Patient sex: F
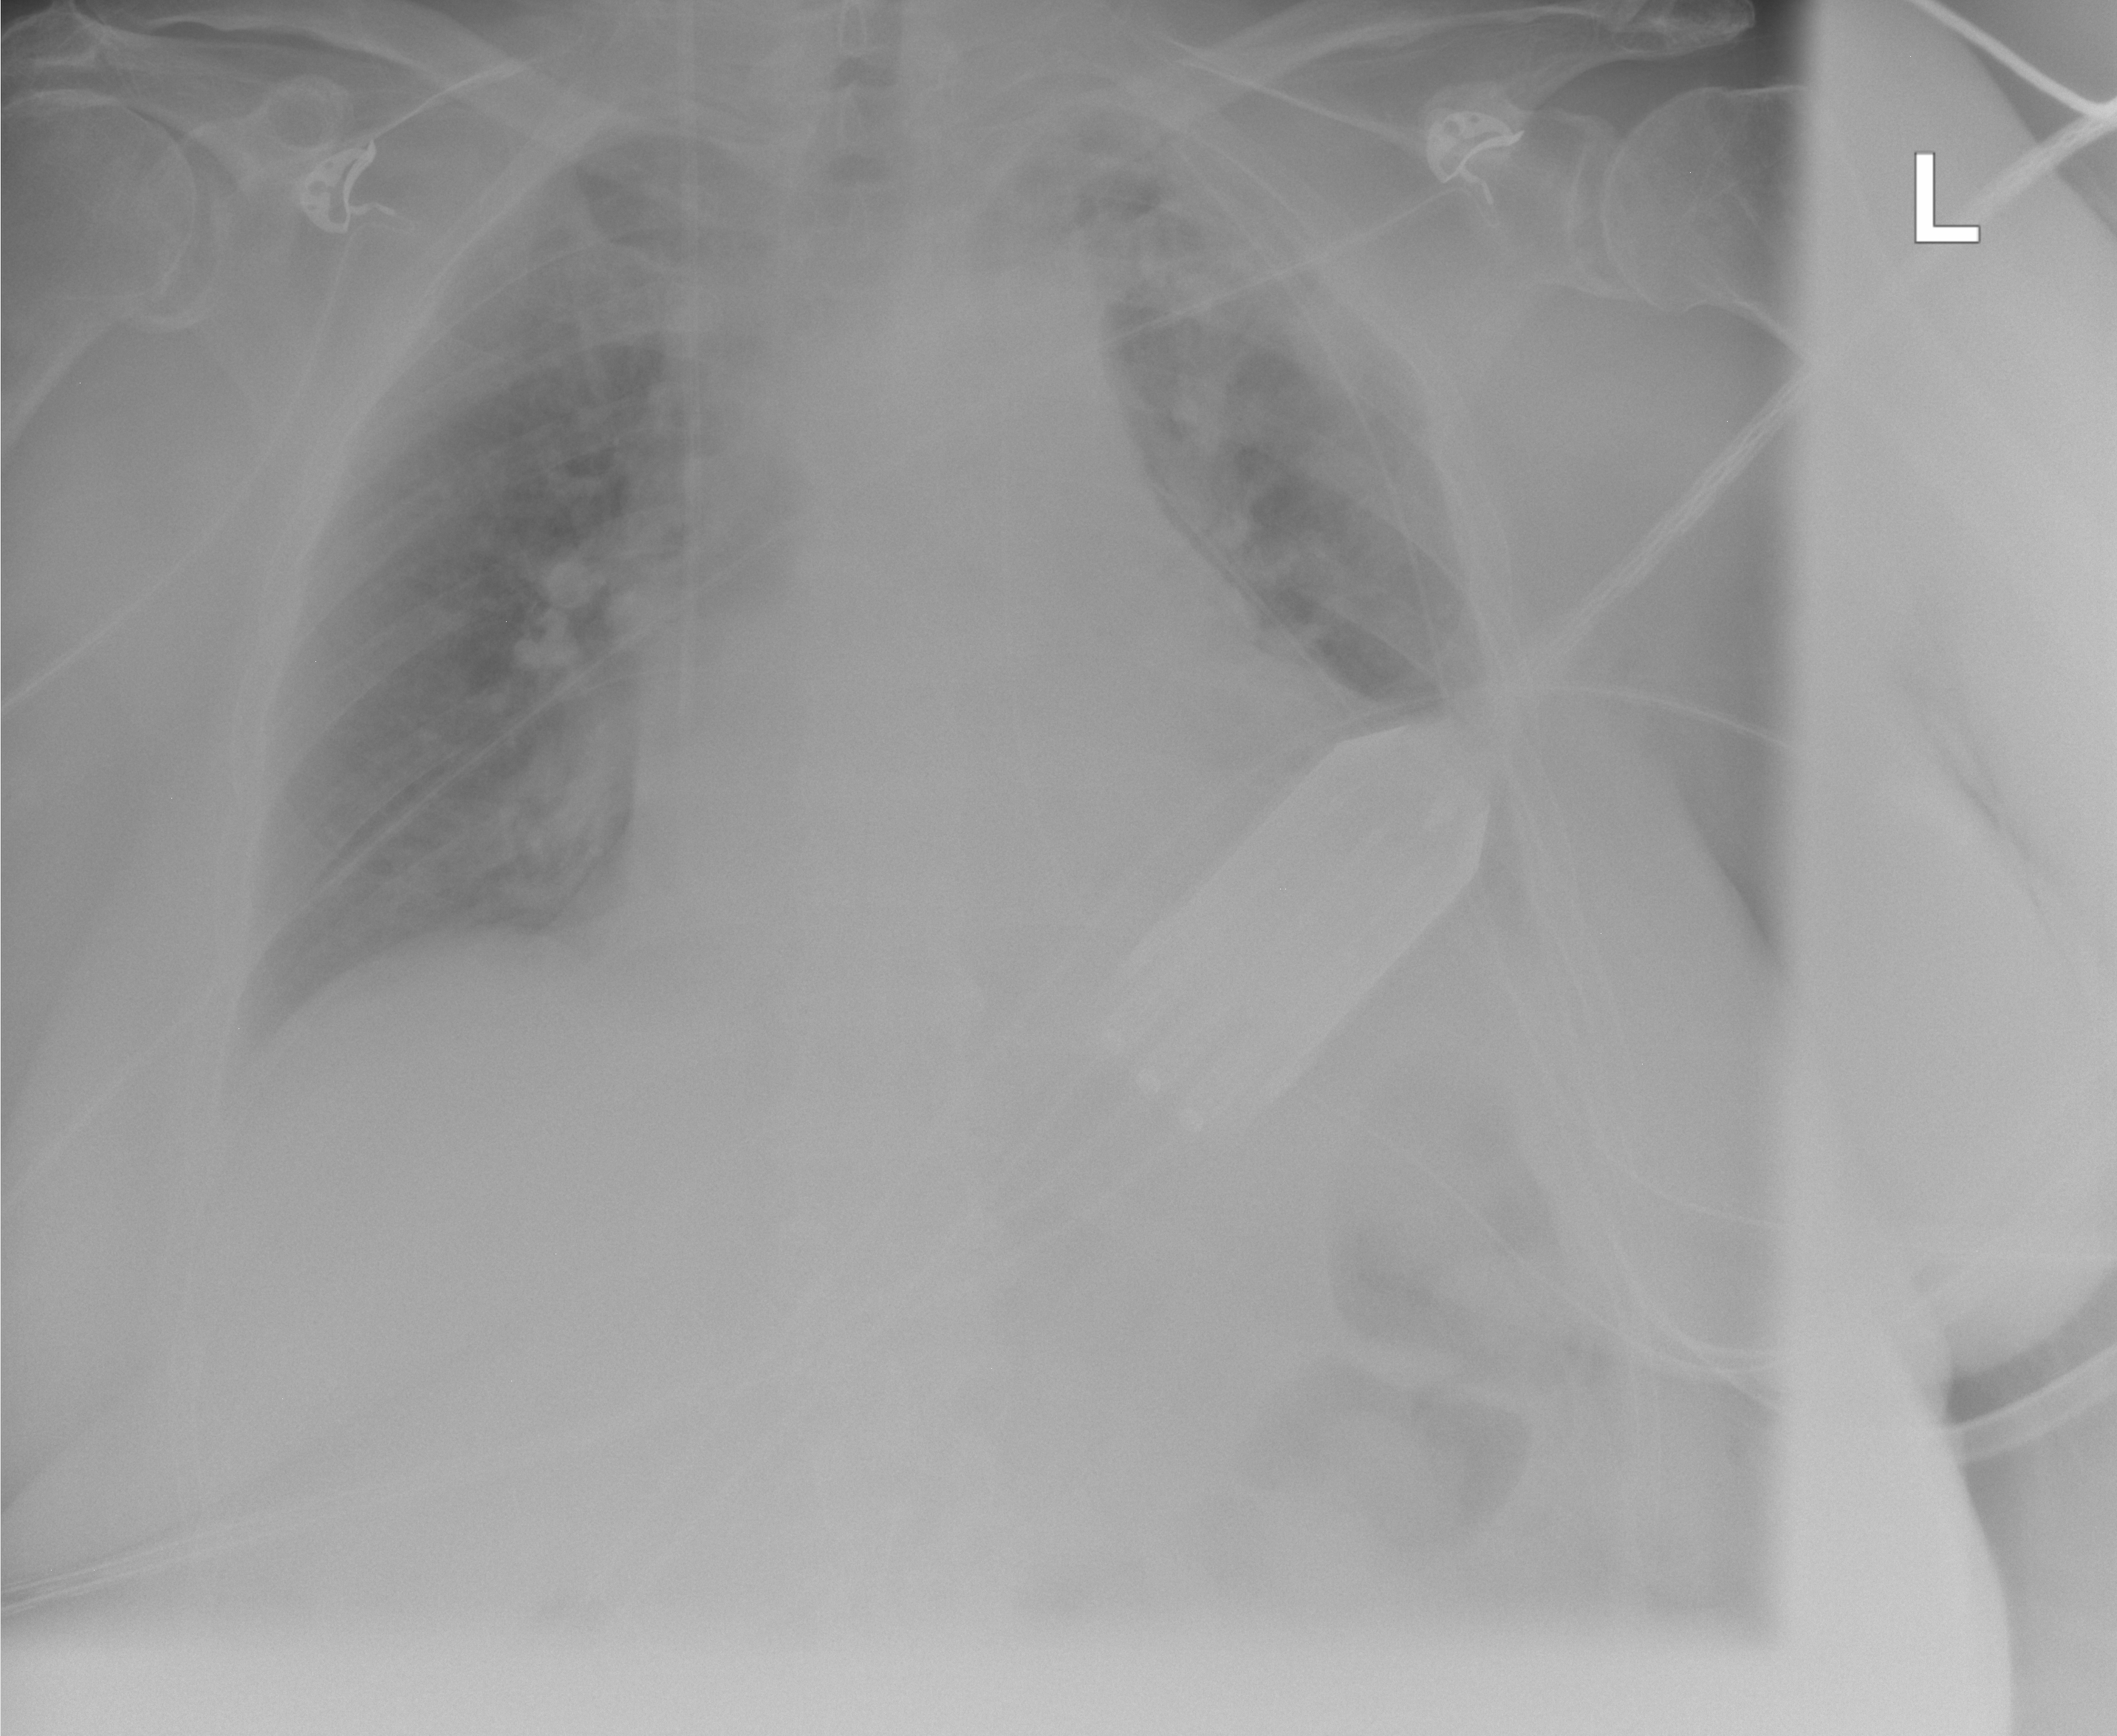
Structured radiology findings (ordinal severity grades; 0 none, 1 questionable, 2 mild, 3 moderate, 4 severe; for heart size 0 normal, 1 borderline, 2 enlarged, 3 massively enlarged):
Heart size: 2
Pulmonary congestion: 2
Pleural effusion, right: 0
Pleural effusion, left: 1
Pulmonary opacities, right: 0
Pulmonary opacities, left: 0
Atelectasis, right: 0
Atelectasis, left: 2